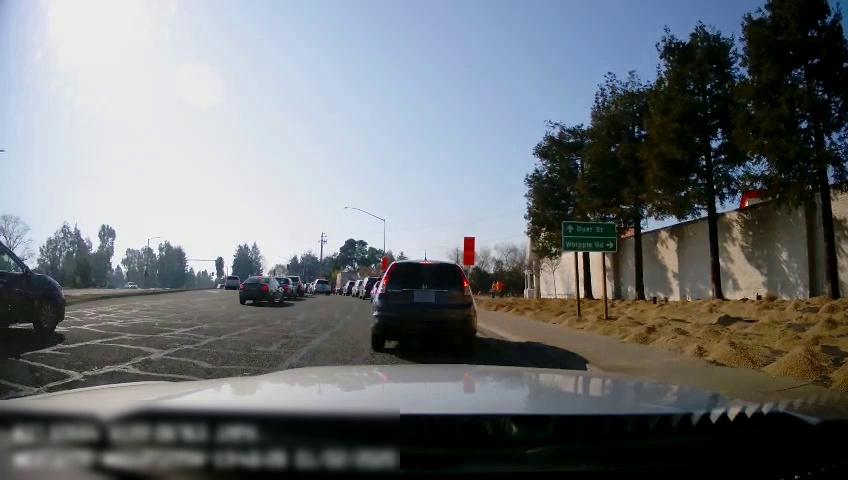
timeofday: Dusk/Dawn/Twilight
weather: Sunny
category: Drivable Space
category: Drivable Space
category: Vehicles | Car
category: Vehicles | SUV
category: Vehicles | SUV
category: Vehicles | Car
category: Vehicles | SUV
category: Vehicles | Car
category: Vehicles | SUV
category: Vehicles | SUV
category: Vehicles | SUV
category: Vehicles | SUV
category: Vehicles | SUV
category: Vehicles | Truck
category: Vehicles | SUV
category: Pedestrians
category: Pedestrians
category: Traffic | Signs
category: Traffic | Signs
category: Traffic | Signs